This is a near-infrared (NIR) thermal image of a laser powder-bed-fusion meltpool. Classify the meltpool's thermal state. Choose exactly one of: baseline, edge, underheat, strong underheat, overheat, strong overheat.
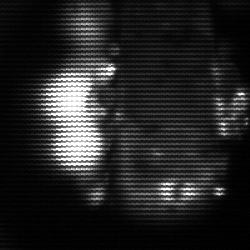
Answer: strong underheat